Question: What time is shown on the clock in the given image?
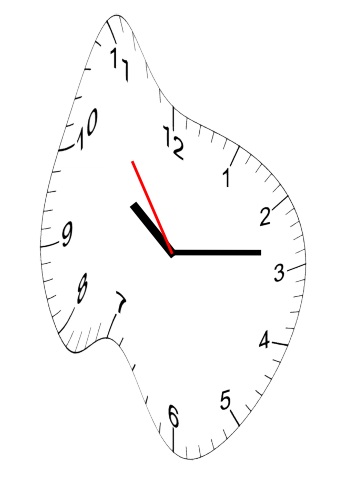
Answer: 10:13:54